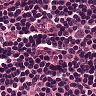
Metastatic tissue present: no